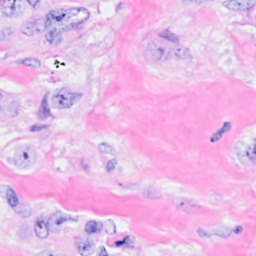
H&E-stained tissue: Breast